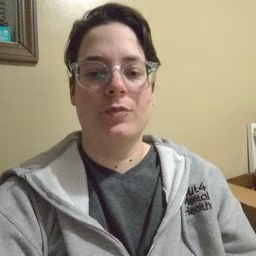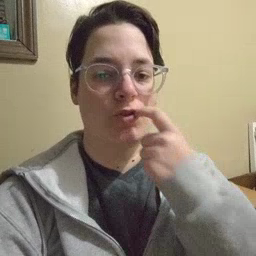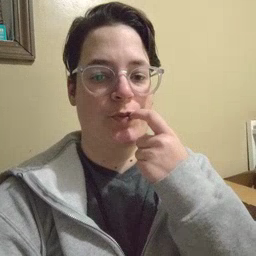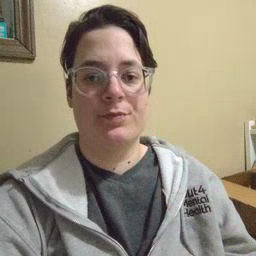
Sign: tooth